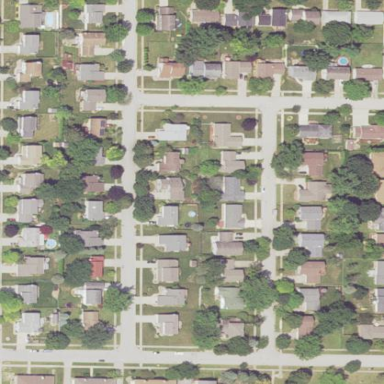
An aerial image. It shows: Residential area in neighborhood consisting of single-family homes and apartments.